Field crop: tomato
Growth stage: 1
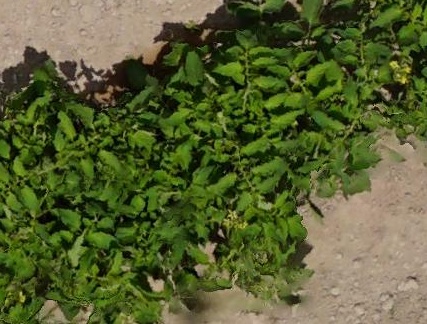
Species: tomato